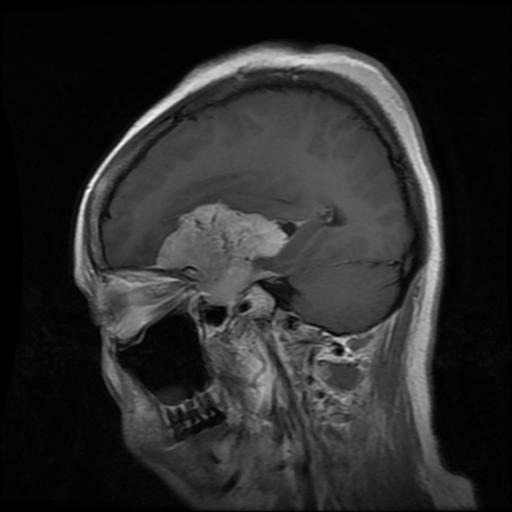
Label: meningioma